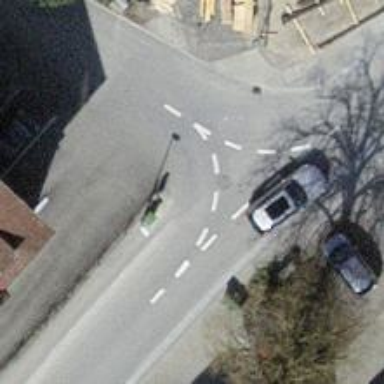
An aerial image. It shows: Junction.